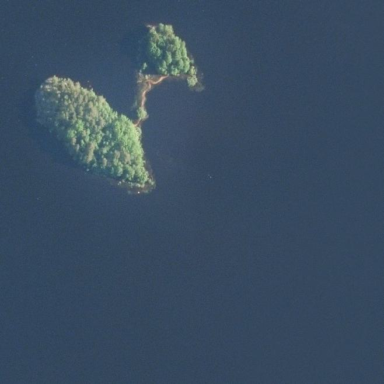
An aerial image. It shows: Islet.